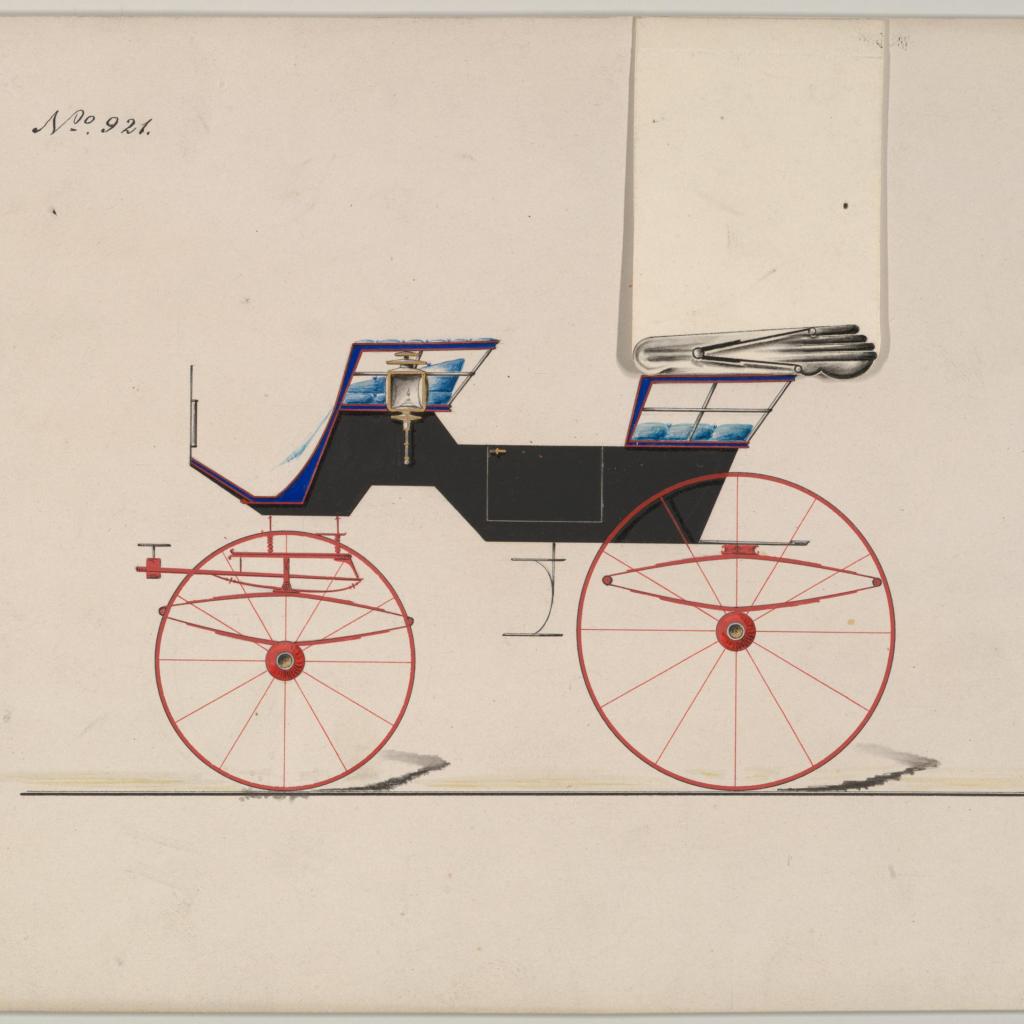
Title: Design for Phaeton, no. 921
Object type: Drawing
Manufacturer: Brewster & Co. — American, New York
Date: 1850–74
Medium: Pen and black ink,  watercolor and gouache with gum arabic and metallic ink
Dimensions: sheet: 6 3/8 x 8 3/4 in. (16.2 x 22.2 cm)
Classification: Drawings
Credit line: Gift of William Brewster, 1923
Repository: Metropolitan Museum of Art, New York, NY